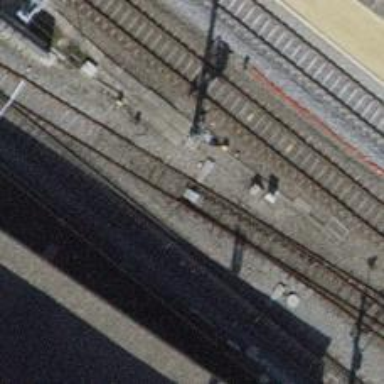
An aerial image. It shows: Siding track for light rail with one track.